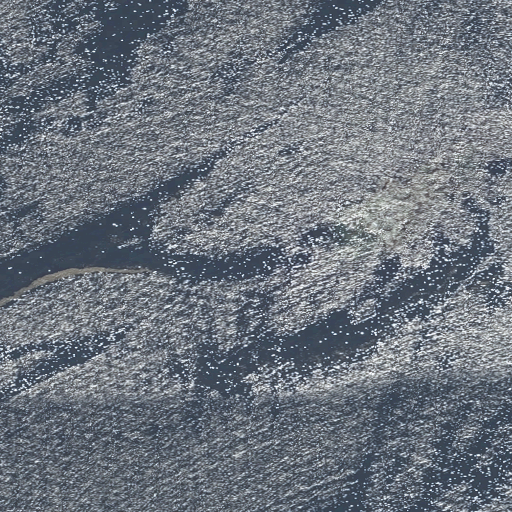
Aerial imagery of bar in Maine named Middle Ledge containing only open water